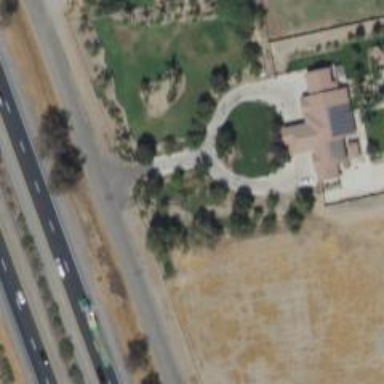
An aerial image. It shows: Driveway leading to service road.